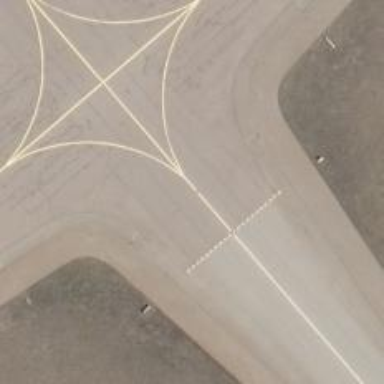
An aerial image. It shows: Image of taxiway at airport.